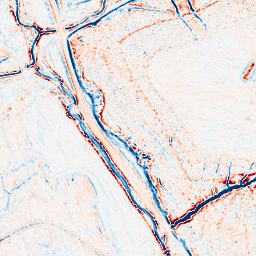
Category: edge_preserving
Decomposition family: bilateral
Decomposition parameters: d: 9
sigma_color: 75
sigma_space: 150
Upsampling method: bspline
Upsampling parameters: scale: 8
Upsampling scale: 8